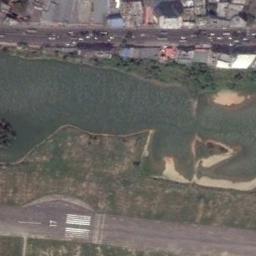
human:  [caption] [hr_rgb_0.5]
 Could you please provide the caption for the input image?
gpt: The runway is next to a forest and some buildings .

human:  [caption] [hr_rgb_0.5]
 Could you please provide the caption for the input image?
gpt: The runway is on the grass next to some houses and a road with many cars .

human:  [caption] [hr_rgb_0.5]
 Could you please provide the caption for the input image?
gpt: There are many buildings of different shapes beside the runway .

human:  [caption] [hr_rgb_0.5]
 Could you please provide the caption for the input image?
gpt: Next to the runway is a green lawn with many buildings and a turquoise lake beside it .

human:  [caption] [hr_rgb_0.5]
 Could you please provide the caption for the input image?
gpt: There are green meadows beside the runway .